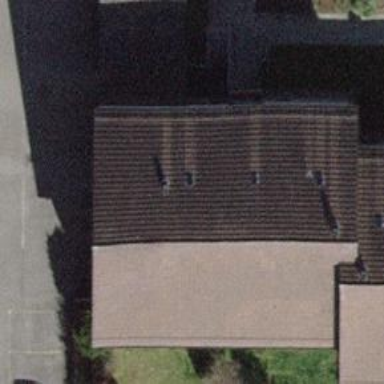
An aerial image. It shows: Building with tile roof.